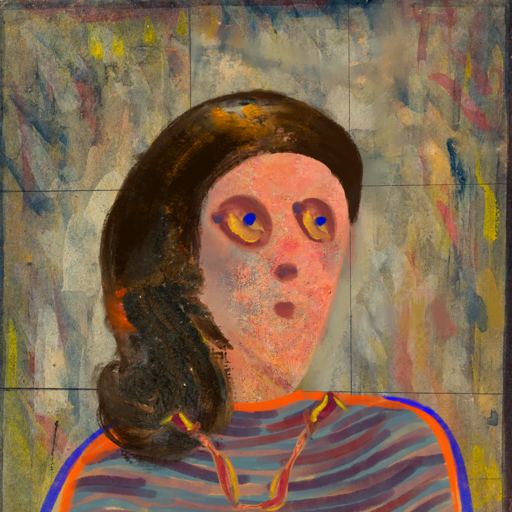
Background: GypsyMother, Head And Neck Side: Irani, Face Side: Mother_And_Son_Son, Bust: Experience, Hair Side: Gypsy_Queen, Head Accessory: Blank, Second Necklace: Gypsy_Mother_1, Necklace: Blank, Baby: Blank